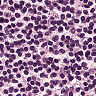
Metastatic tissue present: no